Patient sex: M
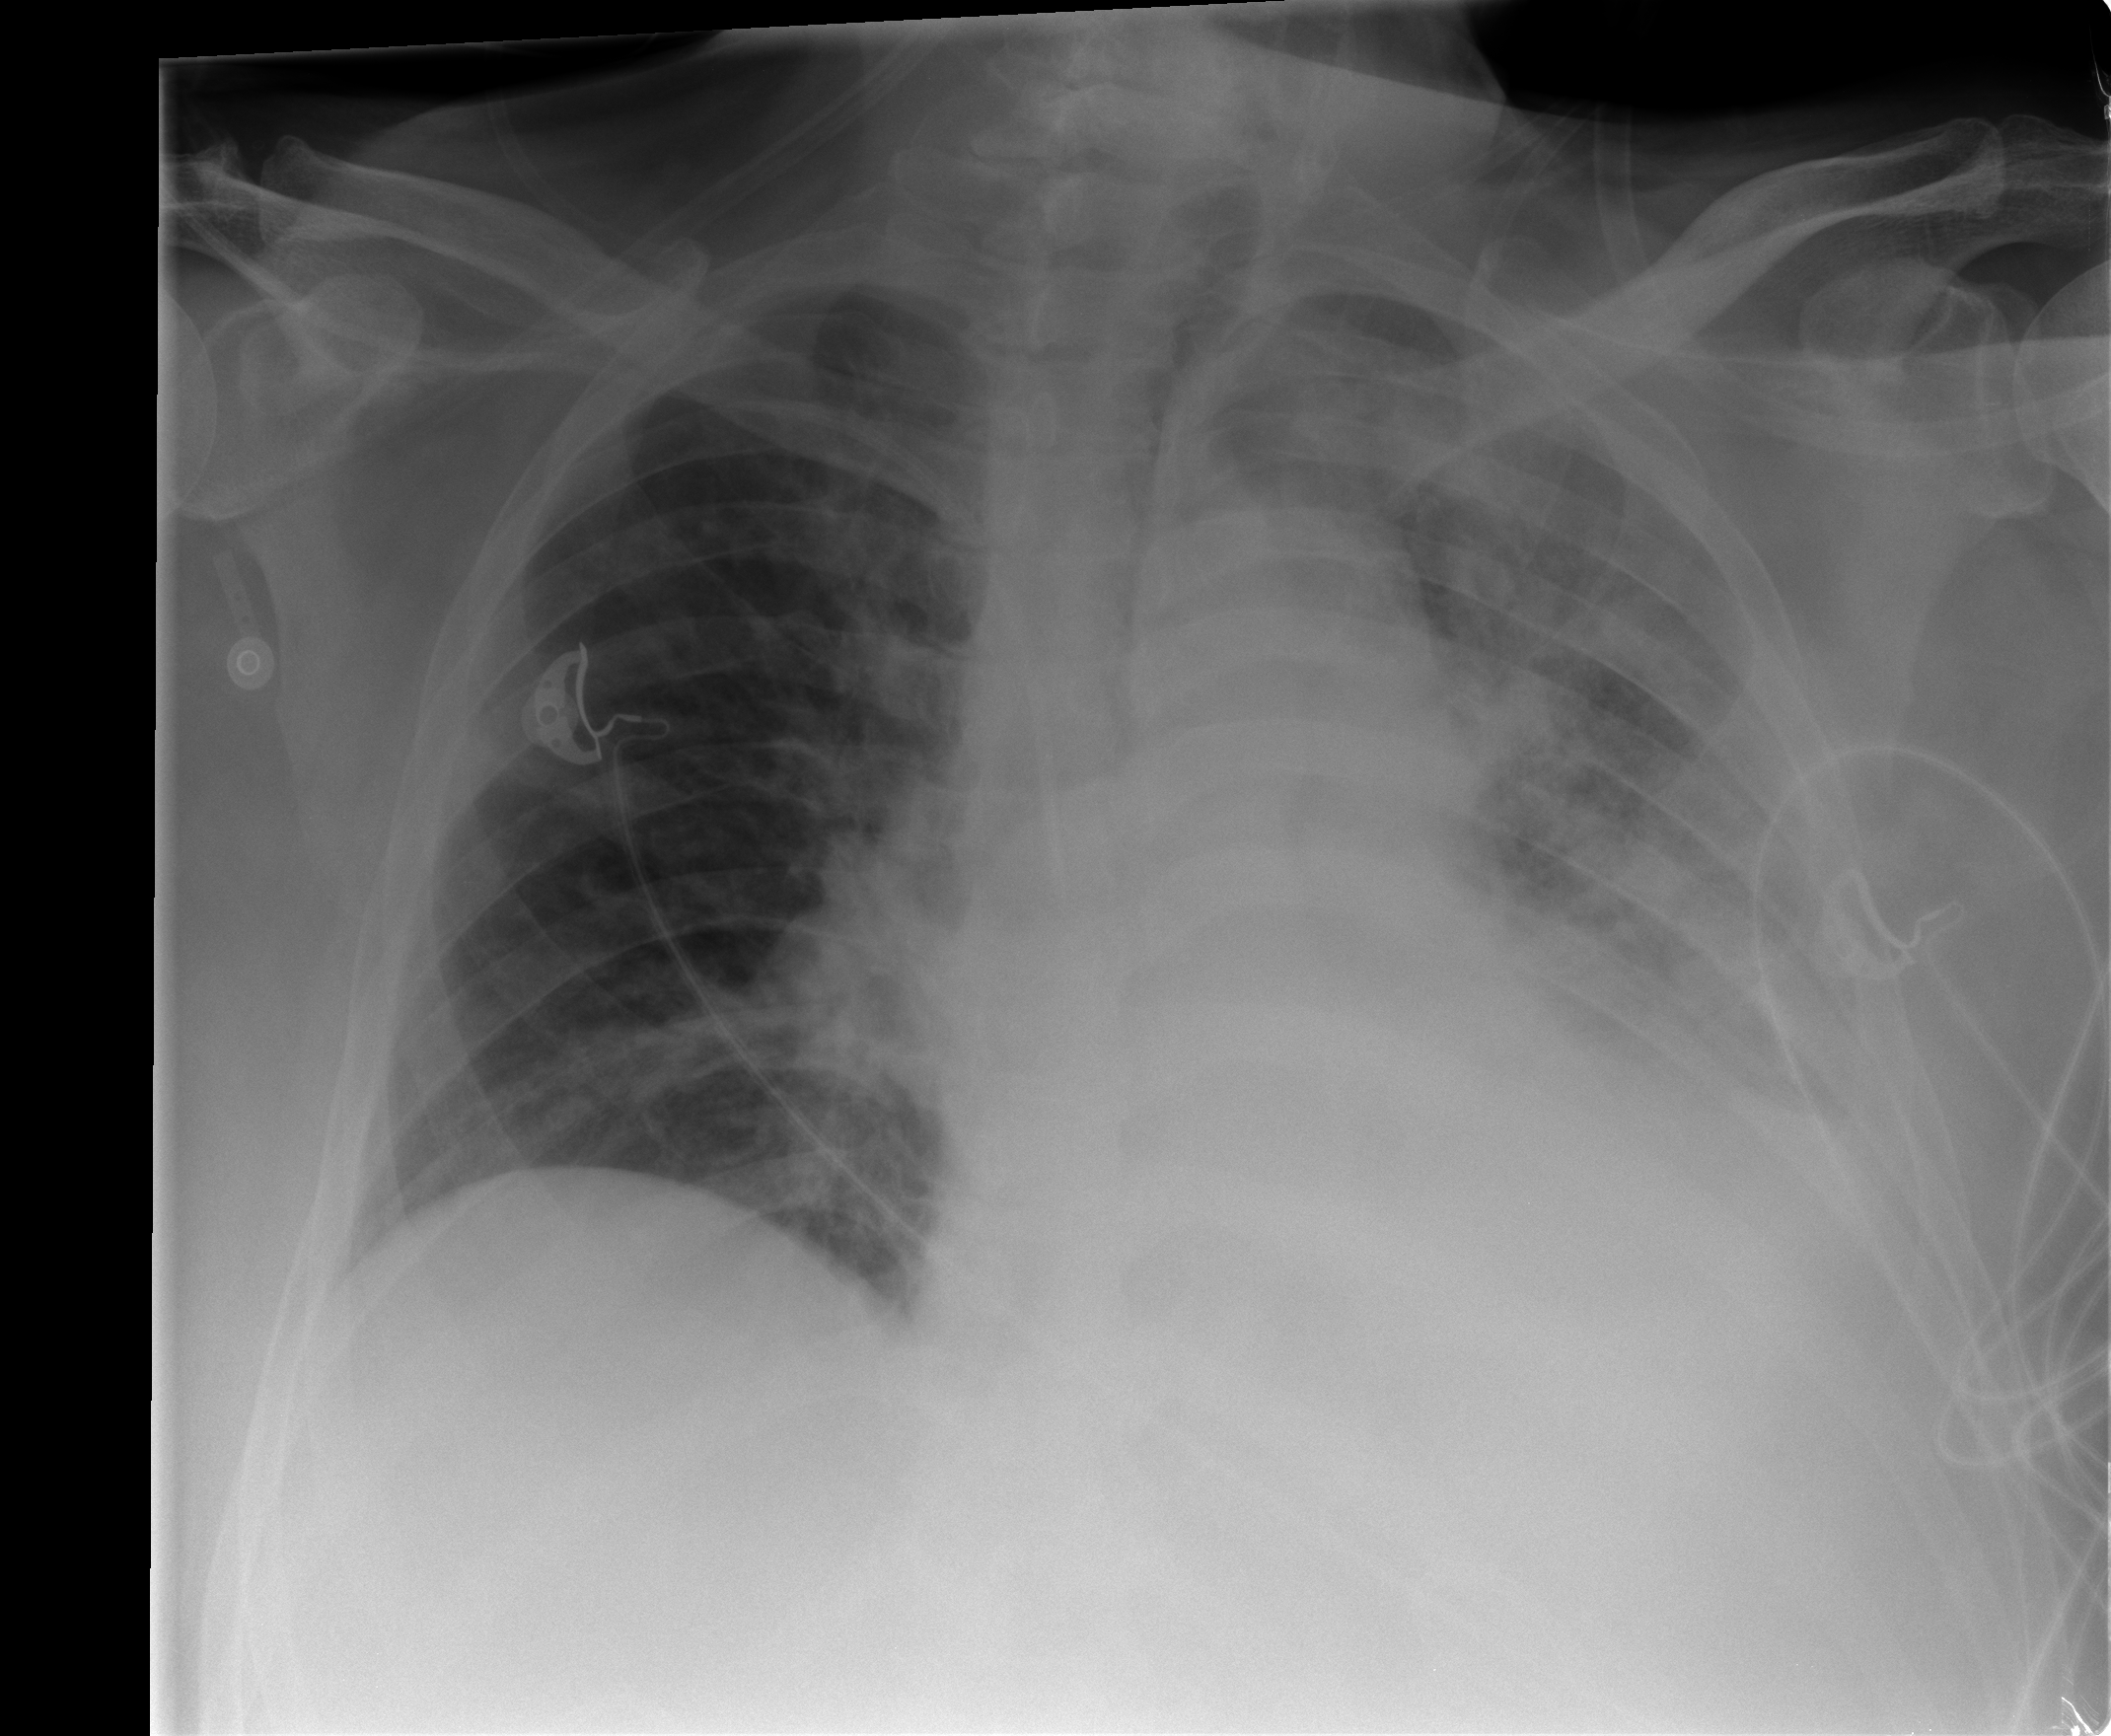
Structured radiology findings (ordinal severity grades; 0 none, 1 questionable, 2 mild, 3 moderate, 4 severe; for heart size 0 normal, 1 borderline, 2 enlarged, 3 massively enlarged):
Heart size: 2
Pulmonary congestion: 2
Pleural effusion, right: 0
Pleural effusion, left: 3
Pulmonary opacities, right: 2
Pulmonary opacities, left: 3
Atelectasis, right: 2
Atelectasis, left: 3